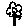
Label: flower